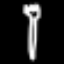
Label: fork